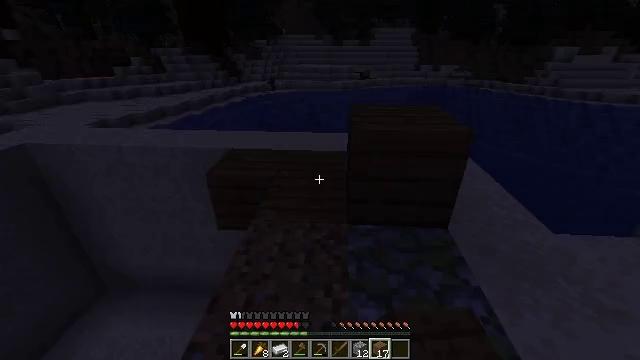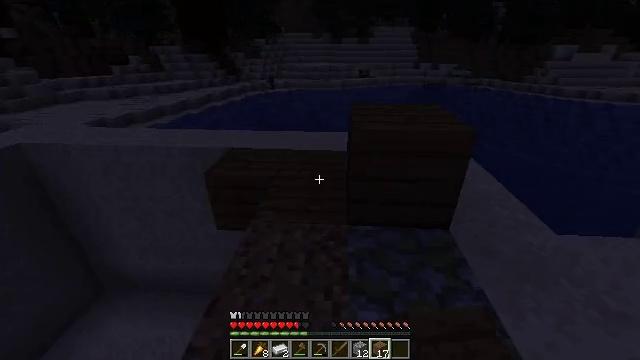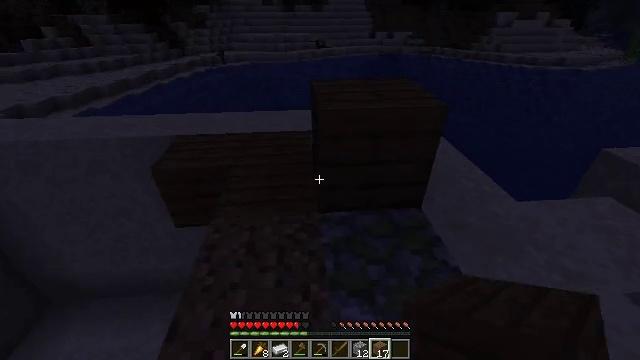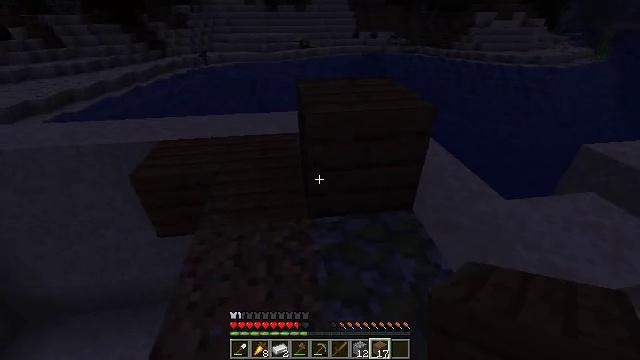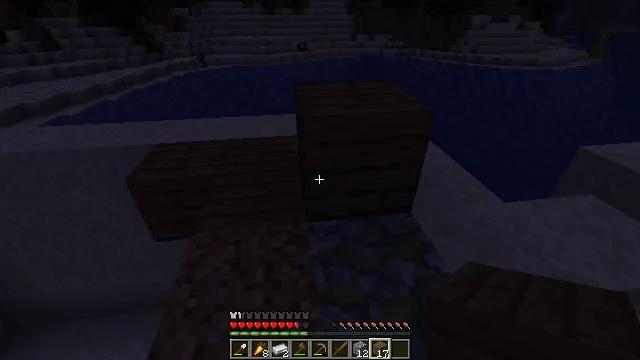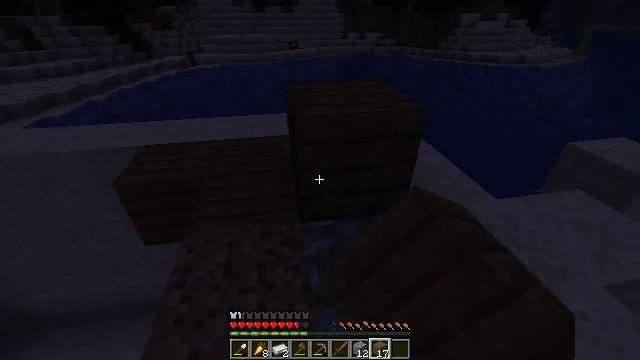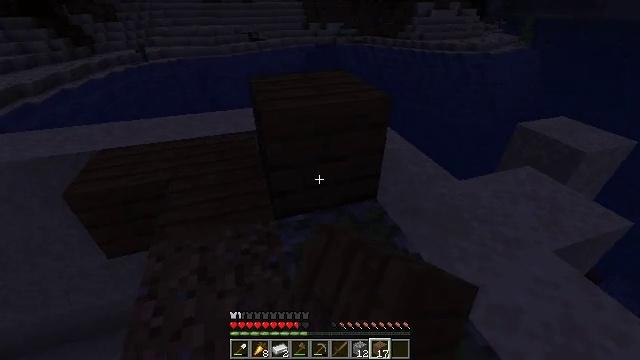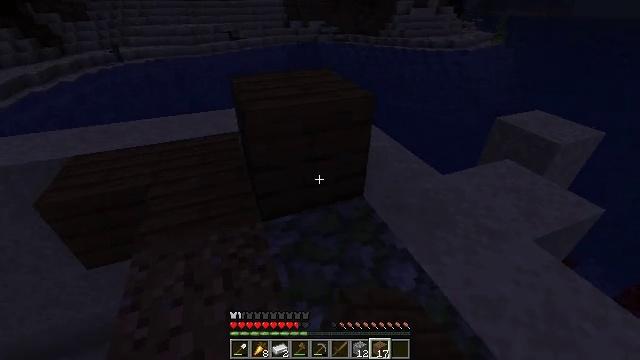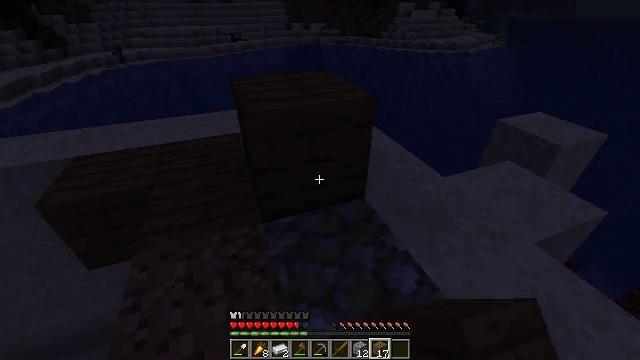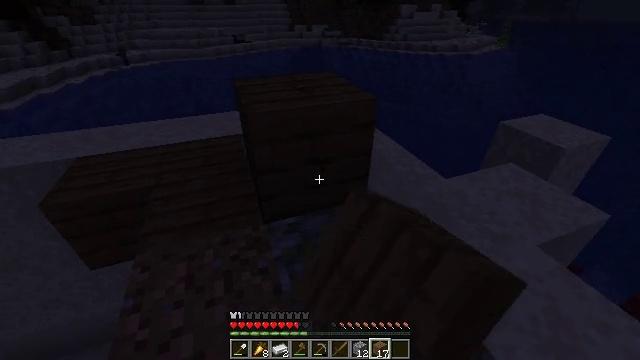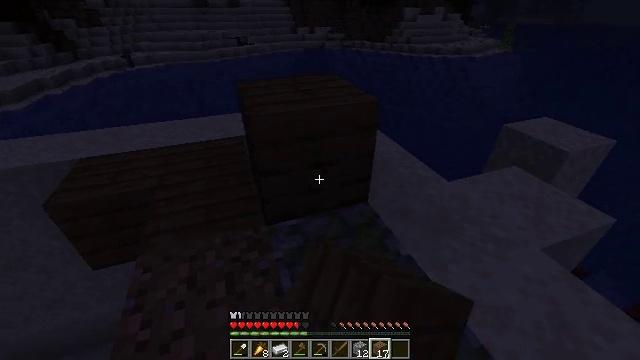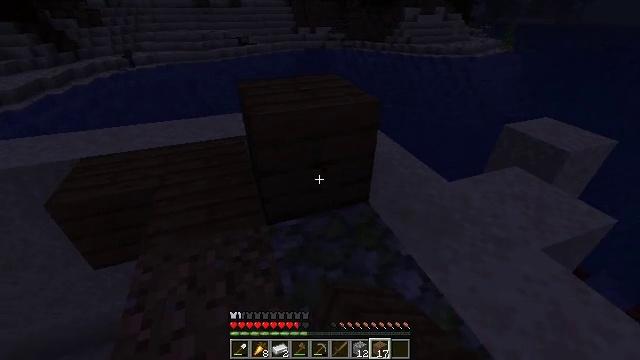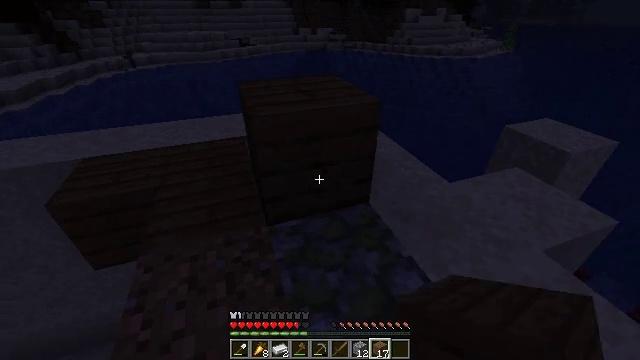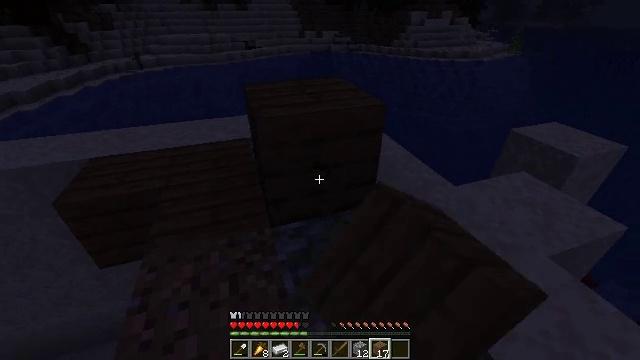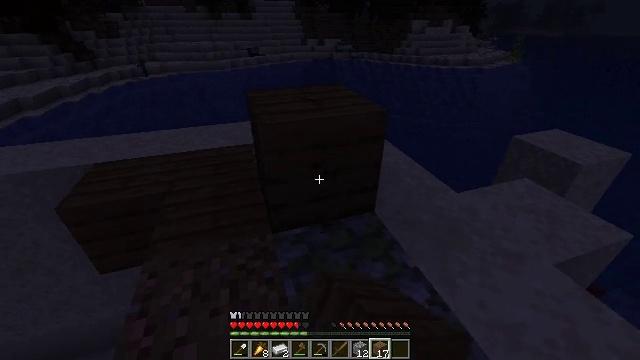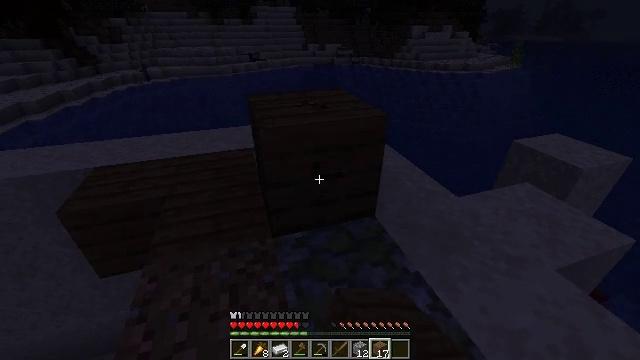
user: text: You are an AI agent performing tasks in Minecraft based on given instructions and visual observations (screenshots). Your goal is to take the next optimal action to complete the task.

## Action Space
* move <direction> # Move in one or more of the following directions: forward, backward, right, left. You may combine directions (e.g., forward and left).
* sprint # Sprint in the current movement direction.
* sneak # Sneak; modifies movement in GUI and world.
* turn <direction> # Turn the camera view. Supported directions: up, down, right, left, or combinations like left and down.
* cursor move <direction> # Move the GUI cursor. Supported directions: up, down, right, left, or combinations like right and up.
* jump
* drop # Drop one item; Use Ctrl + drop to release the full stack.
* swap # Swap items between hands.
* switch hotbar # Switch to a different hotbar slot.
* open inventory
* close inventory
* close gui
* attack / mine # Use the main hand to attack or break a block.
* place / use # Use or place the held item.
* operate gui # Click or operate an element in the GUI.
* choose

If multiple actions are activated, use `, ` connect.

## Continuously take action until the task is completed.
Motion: motion action
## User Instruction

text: Break spruce planks from a structure.
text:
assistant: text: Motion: move forward
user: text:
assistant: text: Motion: turn right and down
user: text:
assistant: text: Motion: turn right
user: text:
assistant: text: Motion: attack / mine
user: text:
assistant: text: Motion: turn right, attack / mine
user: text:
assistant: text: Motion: turn right and down, attack / mine
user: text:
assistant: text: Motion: turn right, attack / mine
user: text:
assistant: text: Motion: attack / mine
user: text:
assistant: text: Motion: attack / mine
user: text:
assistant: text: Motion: attack / mine
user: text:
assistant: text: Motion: attack / mine
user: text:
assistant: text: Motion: attack / mine
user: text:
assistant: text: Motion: turn left, attack / mine
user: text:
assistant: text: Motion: turn up, attack / mine
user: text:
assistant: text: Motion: attack / mine
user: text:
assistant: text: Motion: attack / mine
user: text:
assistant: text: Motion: attack / mine
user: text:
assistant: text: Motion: attack / mine
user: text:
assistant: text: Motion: attack / mine
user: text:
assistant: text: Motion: attack / mine
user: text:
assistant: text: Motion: attack / mine
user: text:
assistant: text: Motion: attack / mine
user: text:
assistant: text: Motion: attack / mine
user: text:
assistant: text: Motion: attack / mine
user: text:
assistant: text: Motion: attack / mine
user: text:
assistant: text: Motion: attack / mine
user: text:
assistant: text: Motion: attack / mine, switch to hotbar 4
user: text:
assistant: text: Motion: attack / mine, switch to hotbar 4
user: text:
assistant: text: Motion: attack / mine, switch to hotbar 4
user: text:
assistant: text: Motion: attack / mine, switch to hotbar 4